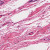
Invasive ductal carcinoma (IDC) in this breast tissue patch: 0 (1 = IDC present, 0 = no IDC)